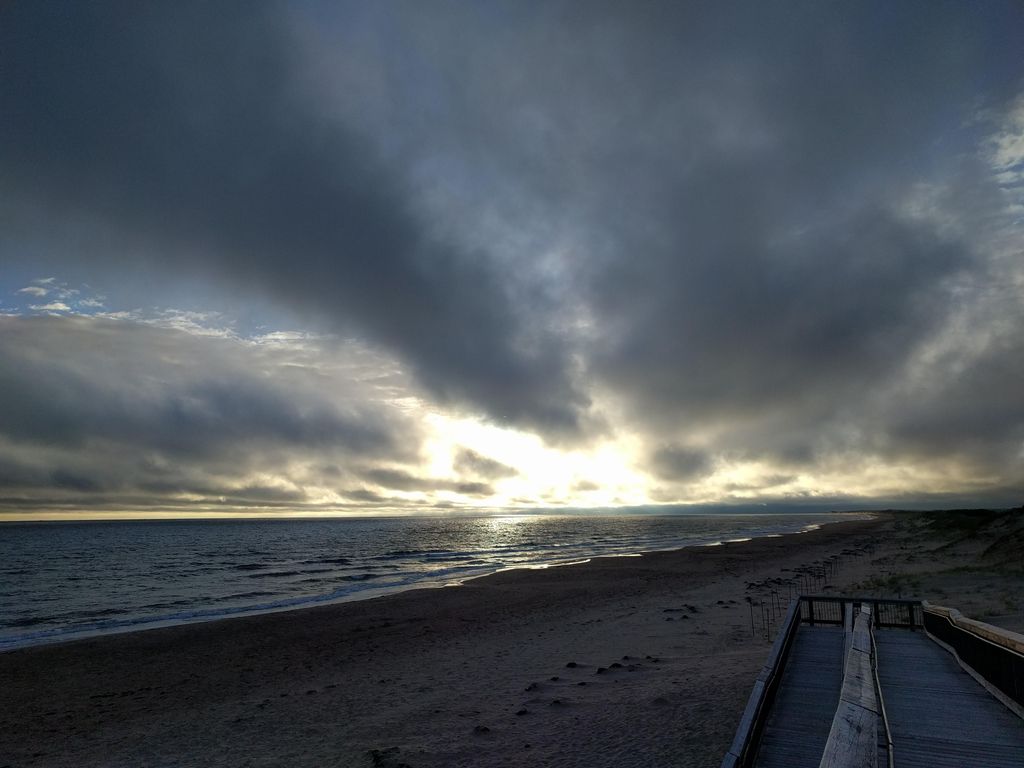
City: charlottetown